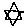
Label: star